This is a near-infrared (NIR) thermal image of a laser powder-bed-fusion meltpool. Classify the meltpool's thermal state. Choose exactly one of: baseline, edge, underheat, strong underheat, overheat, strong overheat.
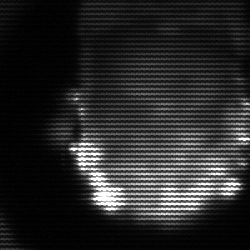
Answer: baseline